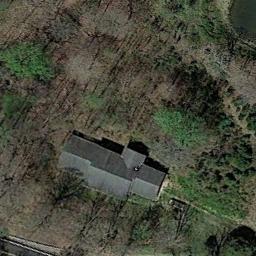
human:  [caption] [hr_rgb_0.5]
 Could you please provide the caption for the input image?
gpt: There are circular swimming pools beside this house .

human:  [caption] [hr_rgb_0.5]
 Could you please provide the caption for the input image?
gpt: In a sparse residential area there is a house and many withered trees surrounded by open spaces .

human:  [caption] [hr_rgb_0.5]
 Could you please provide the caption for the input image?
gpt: The sparse residential  is surrounded by trees .

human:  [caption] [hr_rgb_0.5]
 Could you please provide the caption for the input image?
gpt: The sparse residential is on the bare land next to some trees .

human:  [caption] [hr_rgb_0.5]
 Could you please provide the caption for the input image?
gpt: A sparse residential area with some brown trees and green trees and a black building .